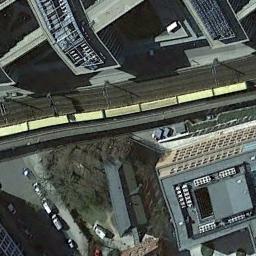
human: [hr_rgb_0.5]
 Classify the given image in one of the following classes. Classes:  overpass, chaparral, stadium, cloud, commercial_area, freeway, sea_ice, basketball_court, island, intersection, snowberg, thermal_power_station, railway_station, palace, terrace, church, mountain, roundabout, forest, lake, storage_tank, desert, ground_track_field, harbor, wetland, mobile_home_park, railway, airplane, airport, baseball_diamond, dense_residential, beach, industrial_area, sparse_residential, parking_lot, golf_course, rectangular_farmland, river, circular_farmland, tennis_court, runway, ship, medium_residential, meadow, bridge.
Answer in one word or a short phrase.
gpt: railway